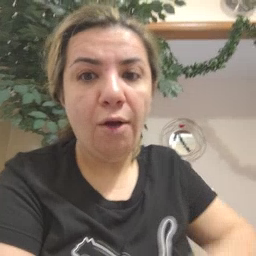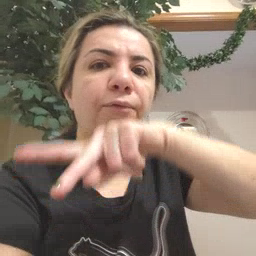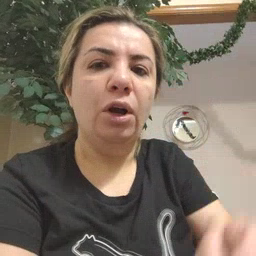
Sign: fall